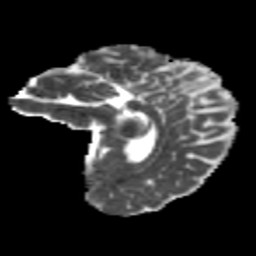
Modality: MD
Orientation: sagittal
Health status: healthy
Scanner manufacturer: philips
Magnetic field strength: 3 T
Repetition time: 9.75 s
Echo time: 0.092 s